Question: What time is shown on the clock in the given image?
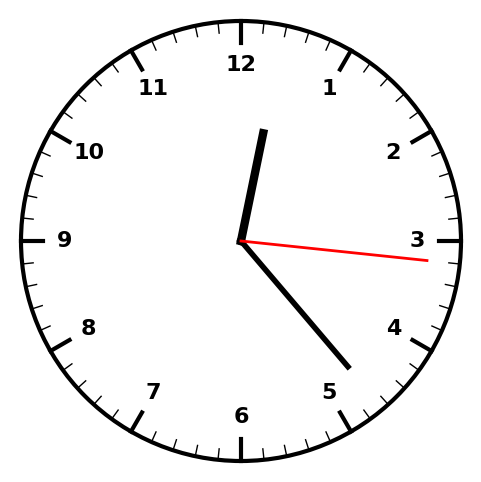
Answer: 12:23:16